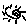
Label: sun